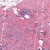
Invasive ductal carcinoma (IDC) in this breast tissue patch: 1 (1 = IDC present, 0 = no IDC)